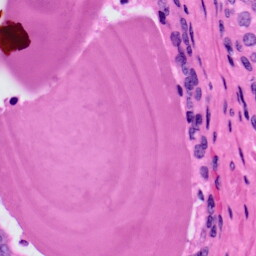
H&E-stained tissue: Prostate